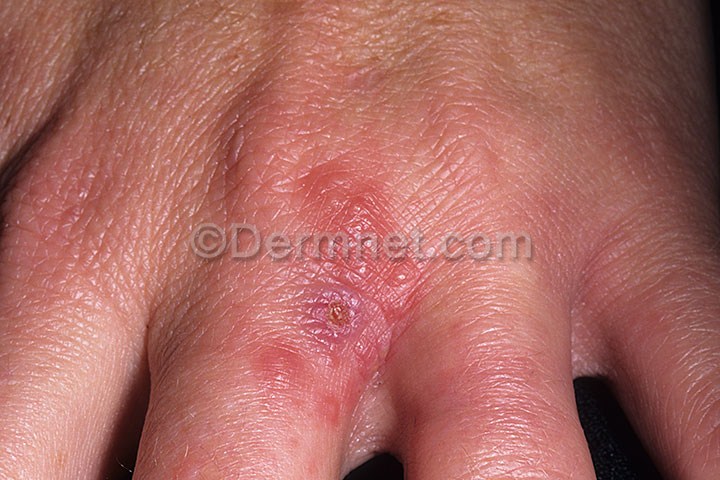
Disease: Warts Molluscum and other Viral Infections